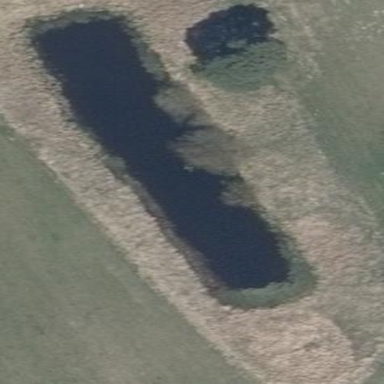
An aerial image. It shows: Pond with natural water.